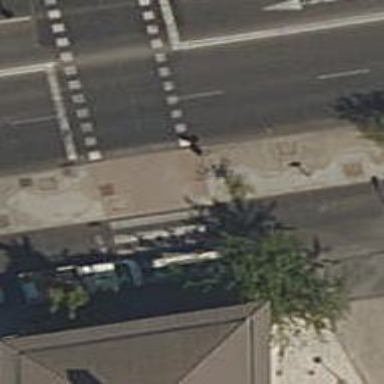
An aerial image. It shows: Marked road crossing.